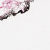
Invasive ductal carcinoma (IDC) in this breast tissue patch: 0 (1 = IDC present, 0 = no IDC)